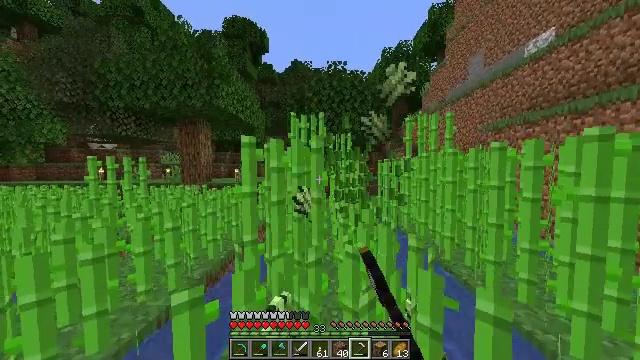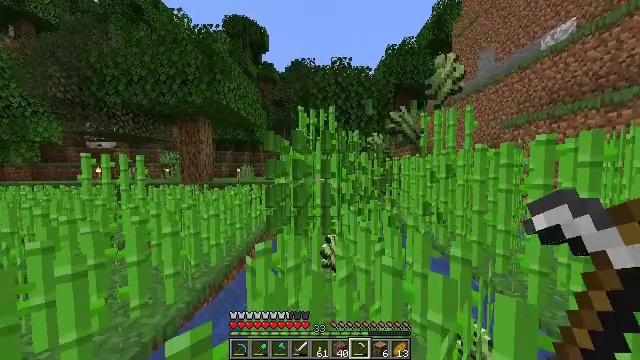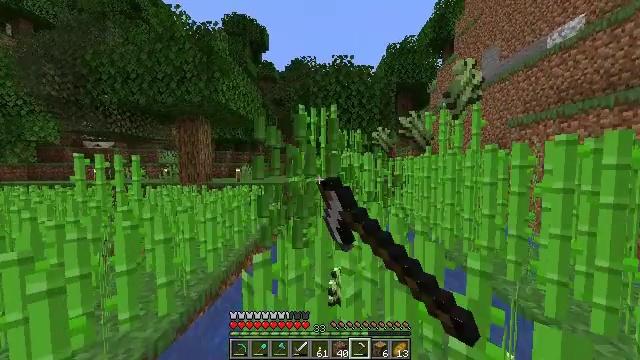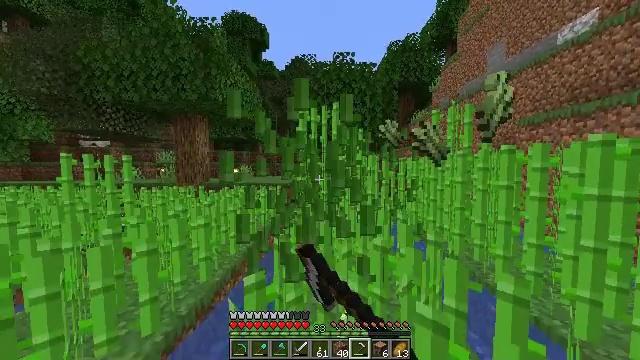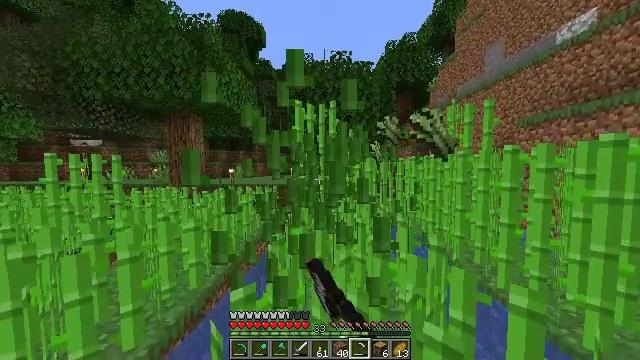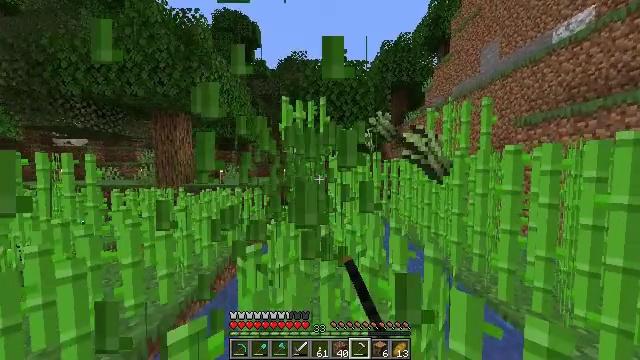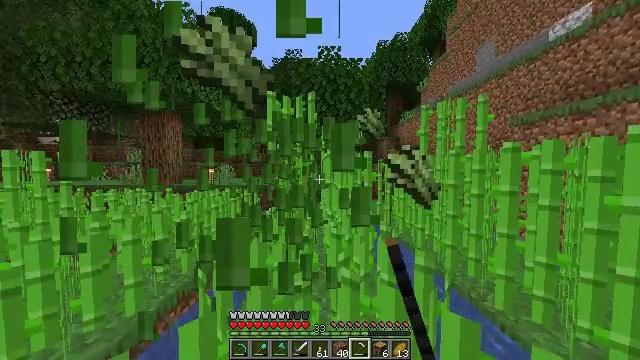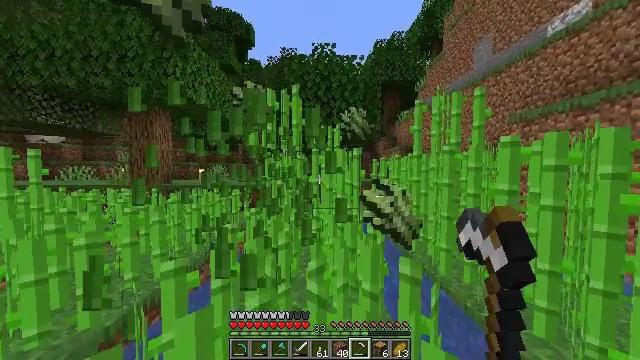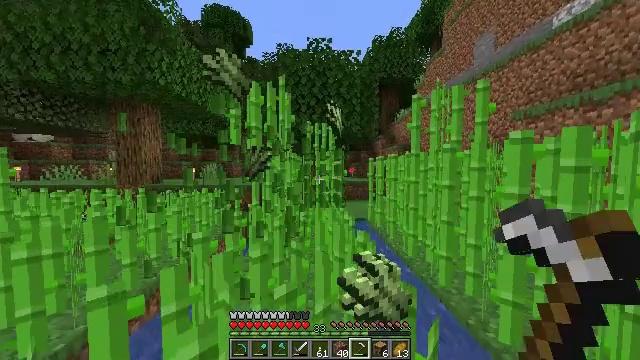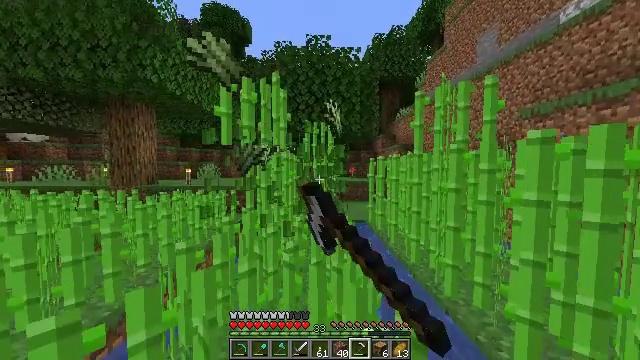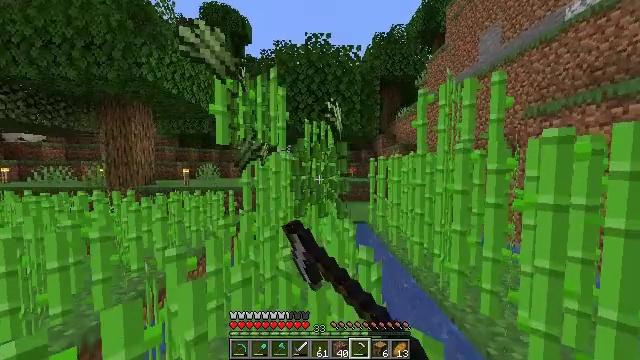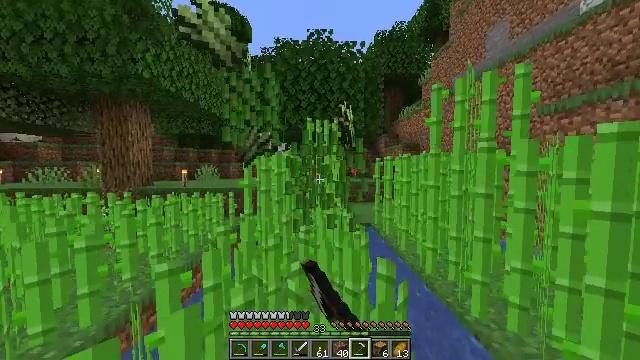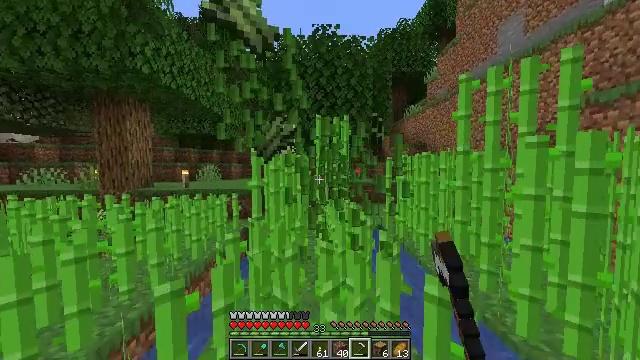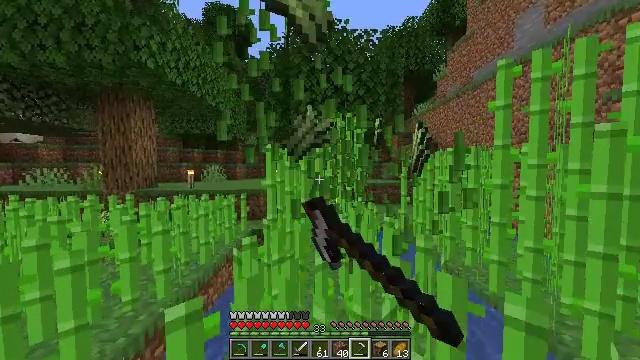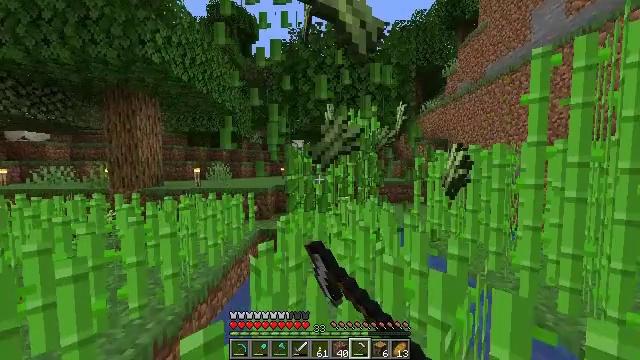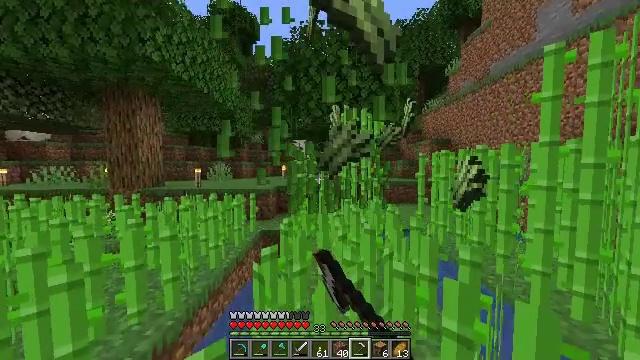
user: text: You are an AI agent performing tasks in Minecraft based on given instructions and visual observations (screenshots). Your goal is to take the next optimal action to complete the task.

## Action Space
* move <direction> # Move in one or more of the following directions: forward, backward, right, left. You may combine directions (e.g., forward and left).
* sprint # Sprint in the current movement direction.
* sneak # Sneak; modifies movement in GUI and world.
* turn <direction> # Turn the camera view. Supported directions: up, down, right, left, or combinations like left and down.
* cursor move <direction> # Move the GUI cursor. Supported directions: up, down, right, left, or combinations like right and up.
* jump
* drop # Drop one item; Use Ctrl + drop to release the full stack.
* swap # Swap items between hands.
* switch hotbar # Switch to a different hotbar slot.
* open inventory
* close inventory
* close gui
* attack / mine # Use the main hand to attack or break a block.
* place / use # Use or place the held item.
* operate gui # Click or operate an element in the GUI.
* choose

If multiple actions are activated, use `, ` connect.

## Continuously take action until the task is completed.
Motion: motion action
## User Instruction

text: Cut down the sugar cane stalks.
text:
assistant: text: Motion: move forward, sprint, attack / mine
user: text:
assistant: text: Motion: move forward, sprint, attack / mine
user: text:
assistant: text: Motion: move forward, sprint, attack / mine
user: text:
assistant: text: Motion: move forward and move right, sprint, attack / mine
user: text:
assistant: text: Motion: move forward and move right, sprint, turn right, attack / mine
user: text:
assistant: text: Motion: move forward and move right, sprint, attack / mine
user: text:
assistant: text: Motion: move forward and move right, sprint, attack / mine
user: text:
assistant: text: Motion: move forward, sprint, attack / mine
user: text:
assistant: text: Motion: move forward, sprint, attack / mine
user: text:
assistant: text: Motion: move forward and move left, sprint, attack / mine
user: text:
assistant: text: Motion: move forward and move left, sprint, attack / mine
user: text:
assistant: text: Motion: move forward and move left, sprint, attack / mine
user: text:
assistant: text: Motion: move forward and move left, sprint, attack / mine
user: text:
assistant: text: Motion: move forward and move left, sprint, attack / mine
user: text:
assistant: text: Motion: move forward, sprint, attack / mine
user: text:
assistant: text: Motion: move forward, sprint, attack / mine
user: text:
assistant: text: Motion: move forward, sprint, attack / mine
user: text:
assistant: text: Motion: move forward and move right, sprint, attack / mine
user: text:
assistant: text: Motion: move forward and move right, sprint, turn right, attack / mine
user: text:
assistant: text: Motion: move forward and move right, sprint, turn right, attack / mine
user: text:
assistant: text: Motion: move forward and move right, sprint, attack / mine
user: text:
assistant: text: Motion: move forward and move right, sprint, attack / mine
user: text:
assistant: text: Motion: move forward, sprint, attack / mine
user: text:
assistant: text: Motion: move forward and move left, sprint, attack / mine
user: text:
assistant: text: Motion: move forward and move left, sprint, attack / mine
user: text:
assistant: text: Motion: move forward and move left, sprint, attack / mine
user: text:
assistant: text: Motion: move forward and move left, sprint, attack / mine
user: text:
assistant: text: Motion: move forward, sprint, attack / mine
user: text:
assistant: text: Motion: move forward and move right, sprint, attack / mine
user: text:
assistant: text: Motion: move forward and move right, sprint, attack / mine